Question: Using the 8.1 MediaCapture classes for Windows Phone.
Have declared the capabilities for "Audio" and "Webcam", which 90% is what be the cause of the exception.
Kicker is, it works perfectly in the WP emulator, but breaks on an actual device.
Exact exception is <URL> :

I have added a mountain of checks to make sure we aren't re-initializing the already initialized camera or trying to read before the initializations.. etc (as I assumed the issue was being caused by) So it is very unlikely to be that.
'''
private async Task InitializeCameraAsync()
{
if (_isInitialized)
{
Debug.WriteLine("Skipping unnecessary initialization");
return;
}
Debug.WriteLine("Initializing camera media capture...");
_deviceCapture = new MediaCapture();
await _deviceCapture.InitializeAsync(new MediaCaptureInitializationSettings
{
VideoDeviceId = _cameraInfoCollection[_currentVideoDevice].Id,
PhotoCaptureSource = PhotoCaptureSource.VideoPreview,
AudioDeviceId = _microphoneInfoCollection[_currentAudioDevice].Id
StreamingCaptureMode = StreamingCaptureMode.Video
});
Debug.WriteLine("Initialized camera media capture!");
// For code completion only, unlikely to be relevant
// Set up low-lag photo capture
if (IsNotUsingInstantCapture)
{
Debug.WriteLine("Preparing low-lag photo capture");
var imageEncoding = ImageEncodingProperties.CreateJpeg();
imageEncoding.Width = PhotoCaptureWidth;
imageEncoding.Height = PhotoCaptureHeight;
_lowLagPhotoCapture = await _deviceCapture.PrepareLowLagPhotoCaptureAsync(imageEncoding);
}
_isInitialized = true;
Debug.WriteLine("Initialized camera!");
}
'''
_mediacapture is then being bound to the .source of a xaml CaptureElement to show a preview.
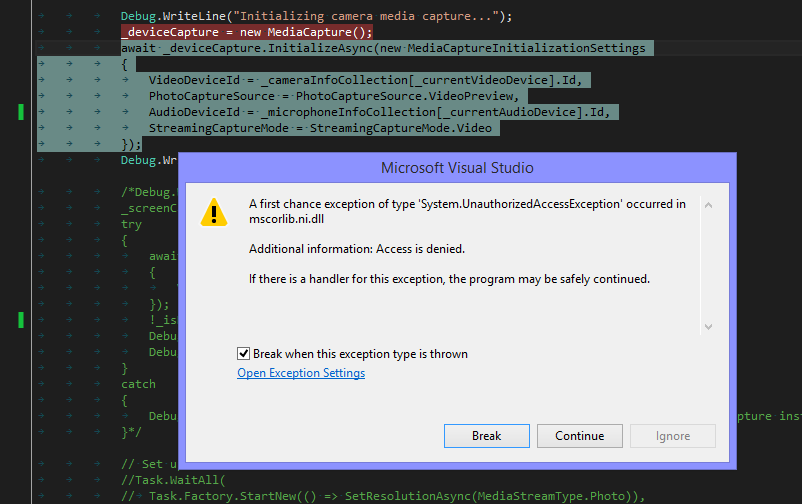
Answer: It was a temporary bug with the Windows api. It was fixed with the Windows Phone 8.1 update that was released the 24th of september 2014.